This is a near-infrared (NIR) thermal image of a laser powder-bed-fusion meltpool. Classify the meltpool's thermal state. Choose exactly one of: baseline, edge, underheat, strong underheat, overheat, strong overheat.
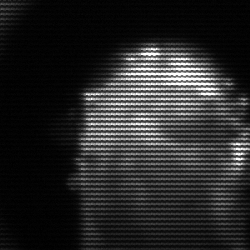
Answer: baseline